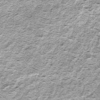
Label: not_dusty